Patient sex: F
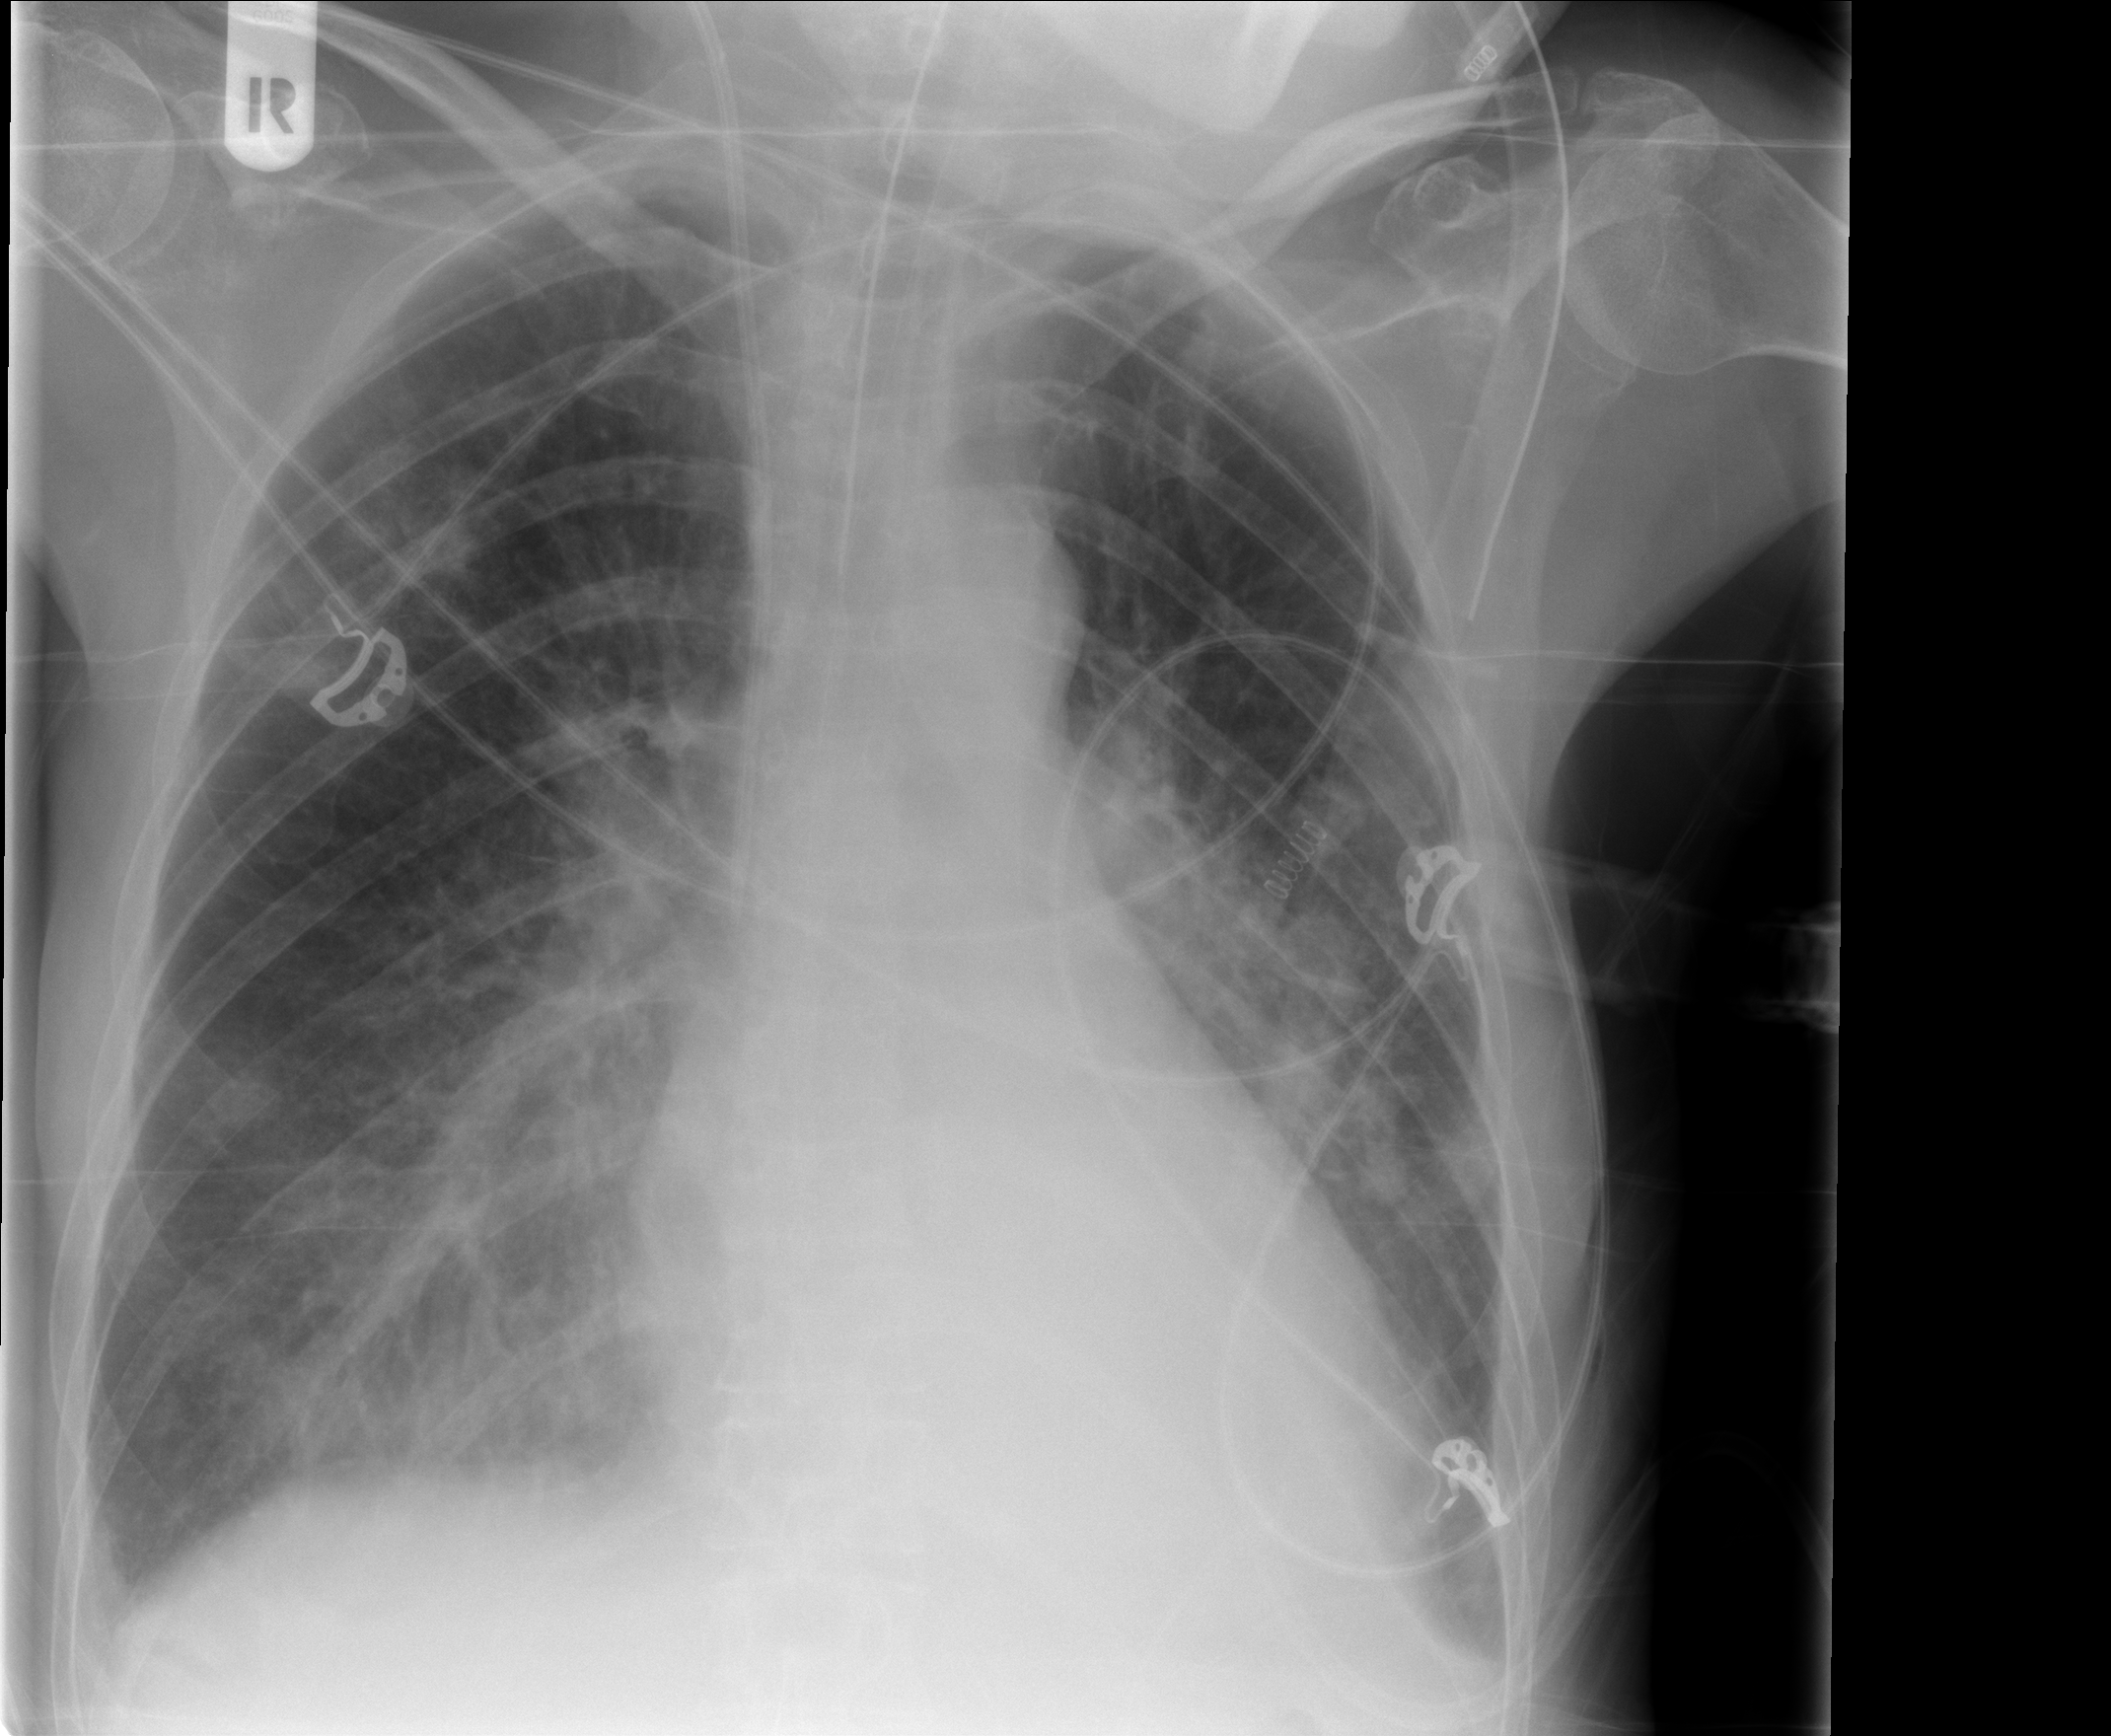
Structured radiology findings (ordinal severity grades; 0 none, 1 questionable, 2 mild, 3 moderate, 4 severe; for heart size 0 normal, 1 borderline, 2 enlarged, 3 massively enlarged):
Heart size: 0
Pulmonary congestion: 2
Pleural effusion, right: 1
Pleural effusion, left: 2
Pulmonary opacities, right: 2
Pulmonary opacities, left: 2
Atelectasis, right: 2
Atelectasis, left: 2